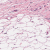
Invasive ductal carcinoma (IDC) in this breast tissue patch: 0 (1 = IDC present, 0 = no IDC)